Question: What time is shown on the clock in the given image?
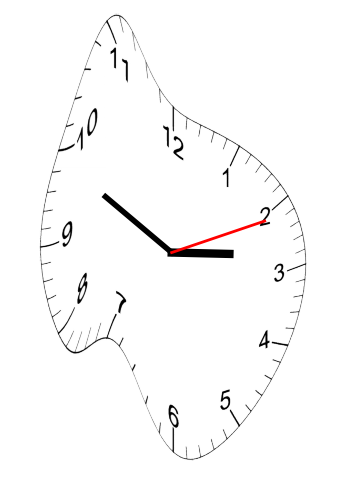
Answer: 02:49:11